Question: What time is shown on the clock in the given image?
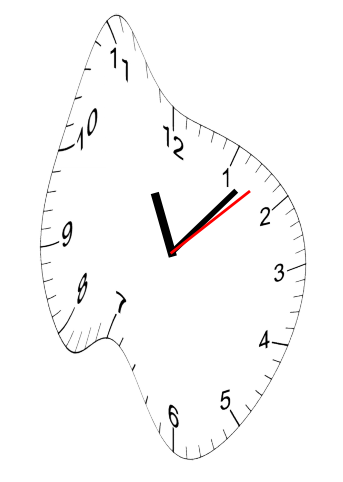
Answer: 11:07:08